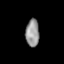
Tissue: lung
Cell type: Endothelial cells
Senescence score: 0.1829
Nuclear area (px): 365
Mean DAPI intensity: 148.54